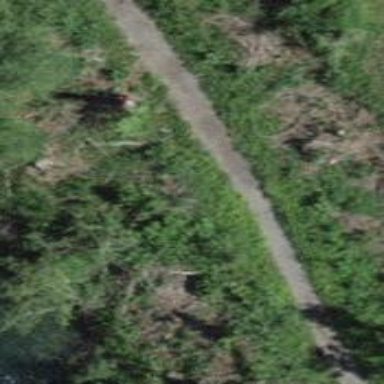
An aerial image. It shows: Gravel path.